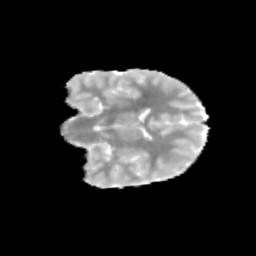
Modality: MD
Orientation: coronal
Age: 11
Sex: male
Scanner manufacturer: siemens
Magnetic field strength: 3 T
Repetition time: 3.8 s
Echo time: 0.07 s